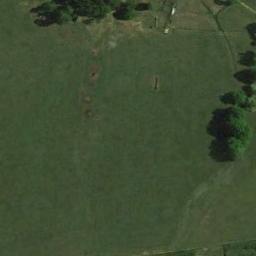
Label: meadow